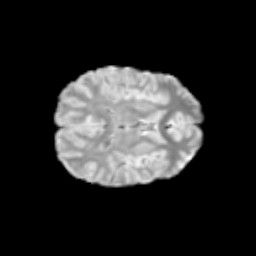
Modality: T2w
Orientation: axial
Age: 11
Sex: female
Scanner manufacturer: siemens
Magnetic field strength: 3 T
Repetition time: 3.8 s
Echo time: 0.07 s